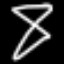
Label: hourglass